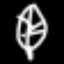
Label: leaf